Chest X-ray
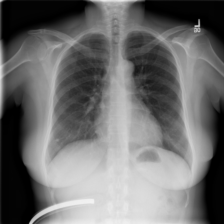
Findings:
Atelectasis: negative
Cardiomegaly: negative
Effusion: negative
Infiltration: negative
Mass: negative
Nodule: positive
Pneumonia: negative
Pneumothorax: negative
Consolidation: negative
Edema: negative
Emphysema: negative
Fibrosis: negative
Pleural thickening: negative
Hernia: negative